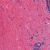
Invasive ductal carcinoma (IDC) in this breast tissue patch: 0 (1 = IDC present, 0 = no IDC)